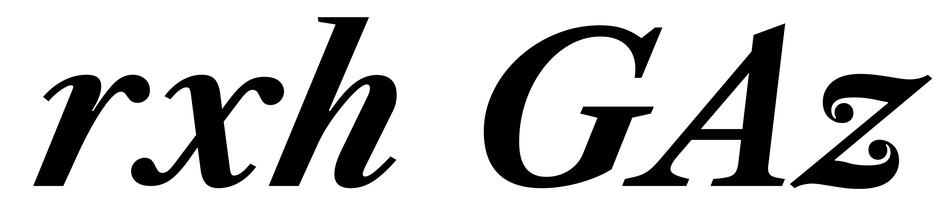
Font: LibreCaslonText-Italic_Bold_Italic